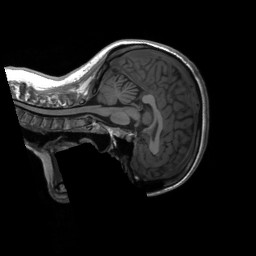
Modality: T1w
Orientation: sagittal
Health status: healthy
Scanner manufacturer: siemens
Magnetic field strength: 3 T
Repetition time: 2.3 s
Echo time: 0.00207 s